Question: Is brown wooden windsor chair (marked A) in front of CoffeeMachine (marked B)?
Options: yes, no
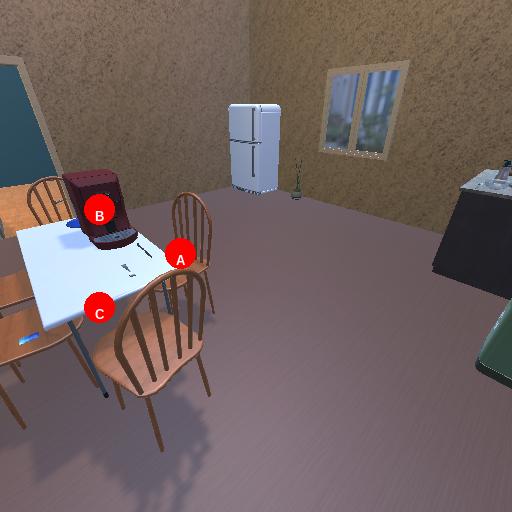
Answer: yes